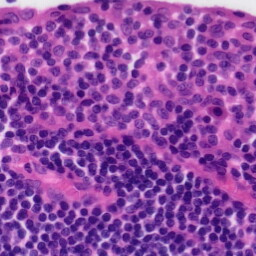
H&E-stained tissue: Tonsil